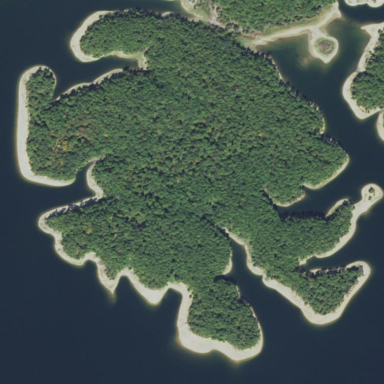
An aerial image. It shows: Islet surrounded by forest.